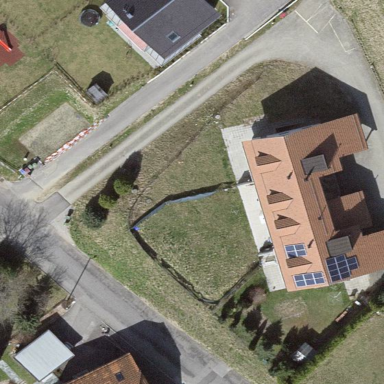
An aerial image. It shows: Residential building.